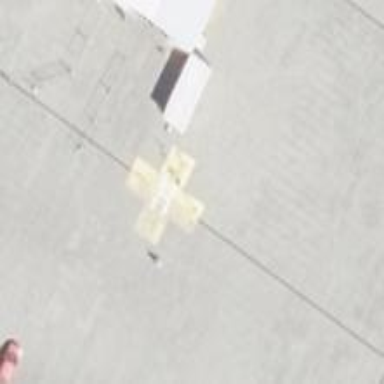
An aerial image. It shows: Image showing helipad at airport.